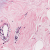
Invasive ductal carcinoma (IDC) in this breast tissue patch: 0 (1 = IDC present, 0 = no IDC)